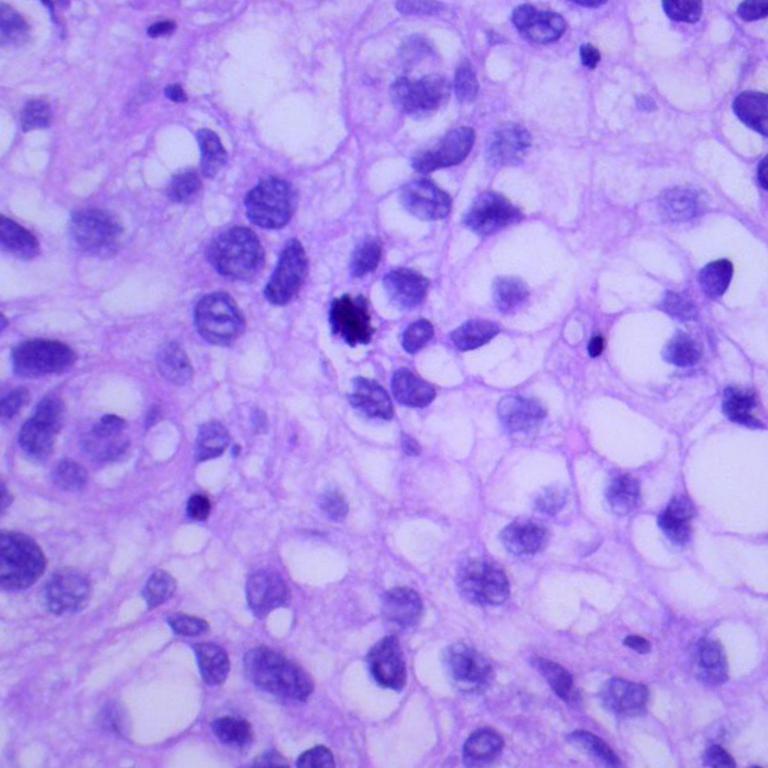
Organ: lung
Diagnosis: squamous carcinomas